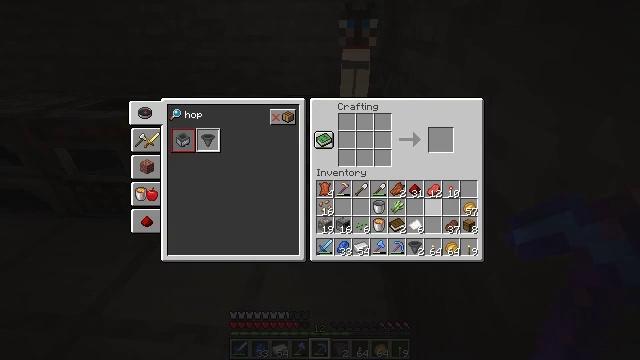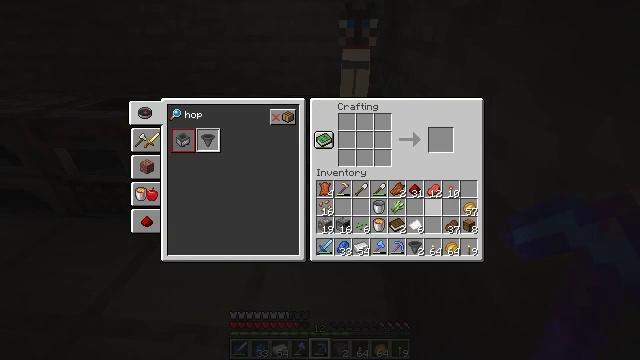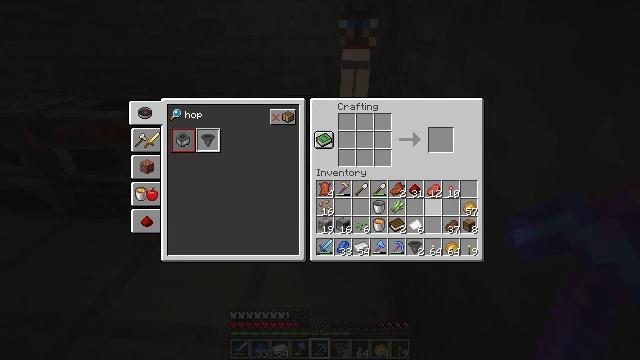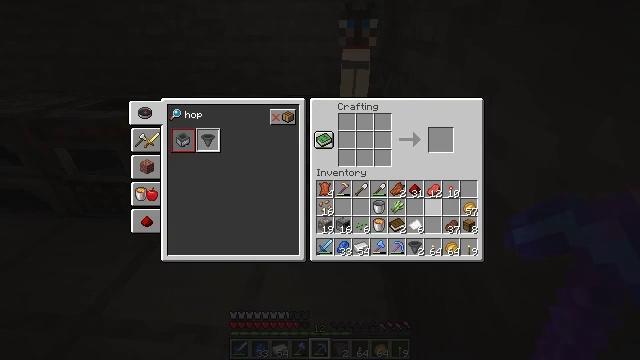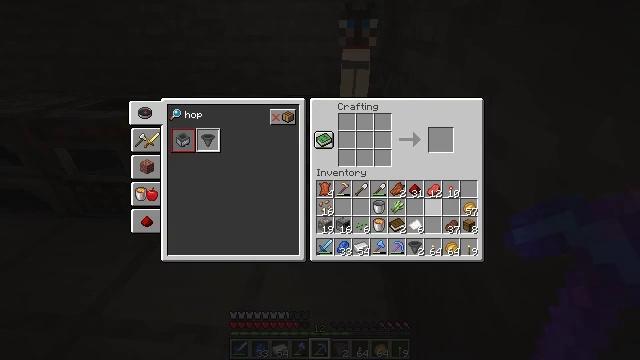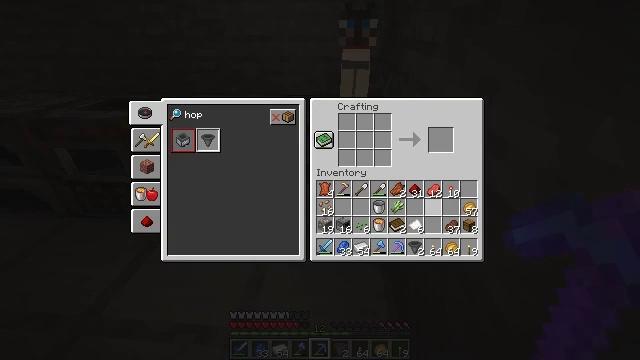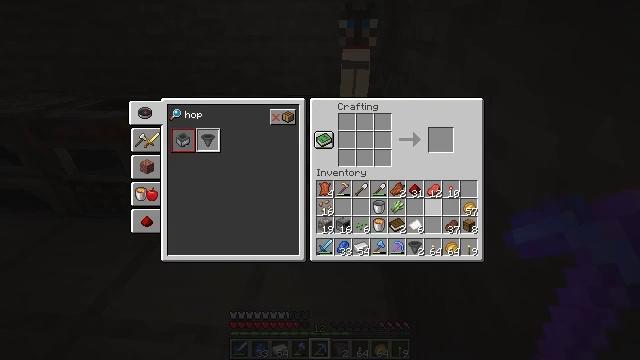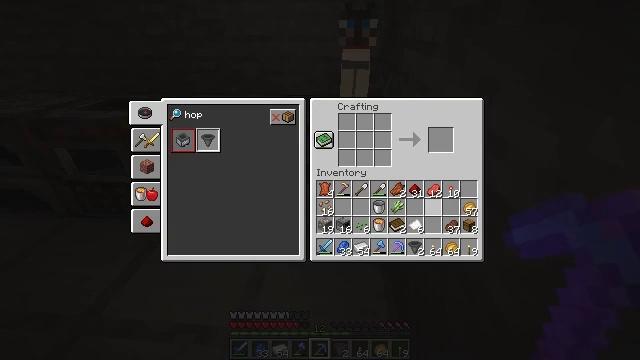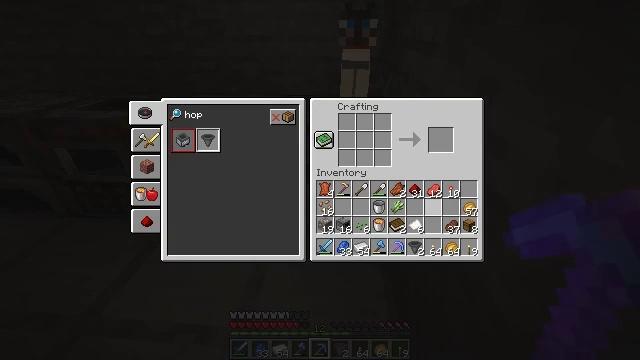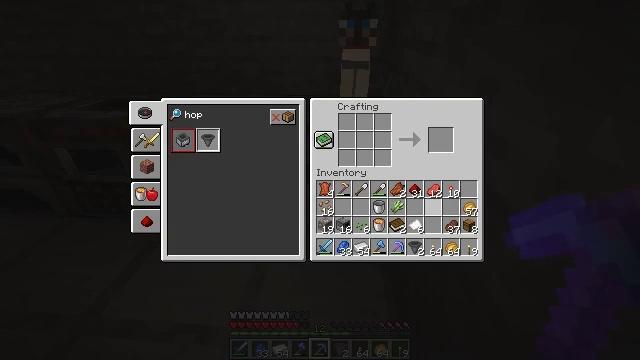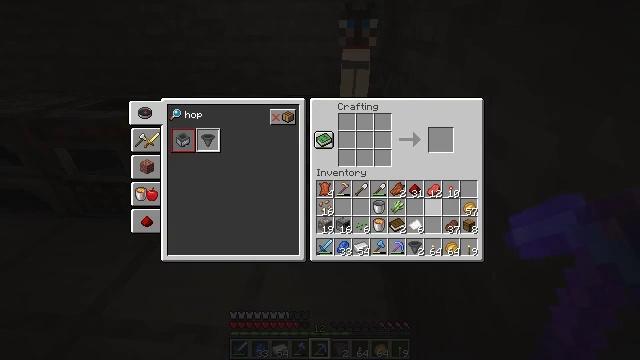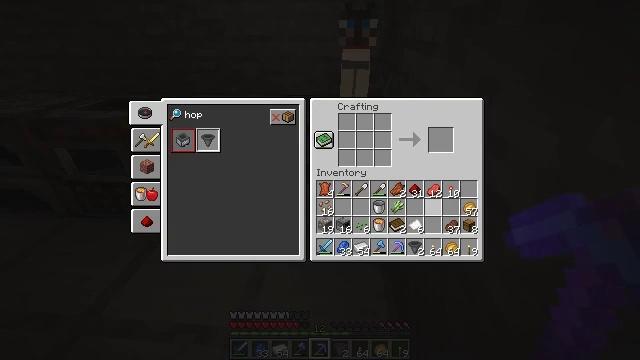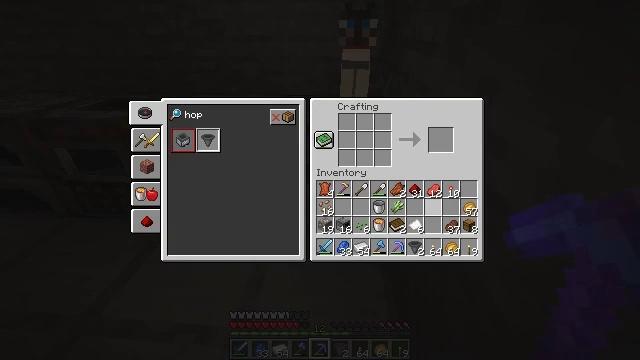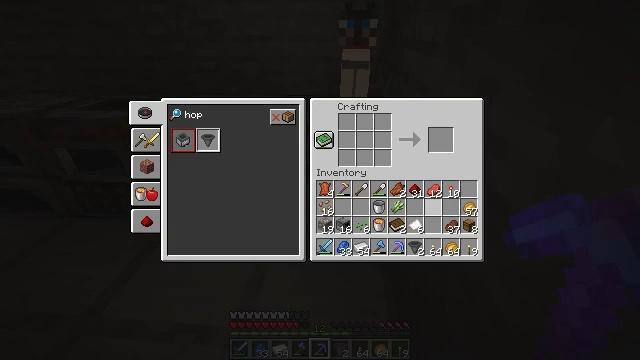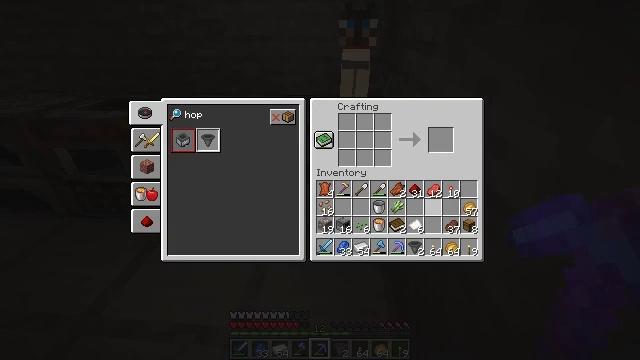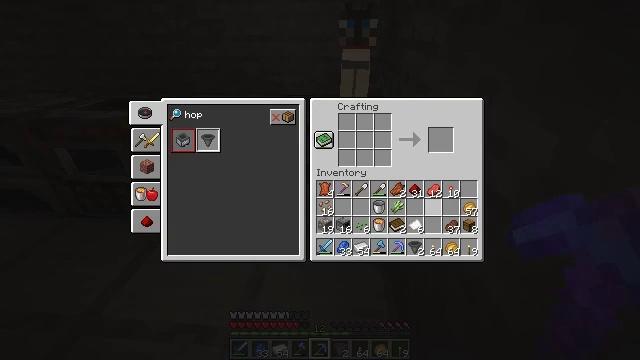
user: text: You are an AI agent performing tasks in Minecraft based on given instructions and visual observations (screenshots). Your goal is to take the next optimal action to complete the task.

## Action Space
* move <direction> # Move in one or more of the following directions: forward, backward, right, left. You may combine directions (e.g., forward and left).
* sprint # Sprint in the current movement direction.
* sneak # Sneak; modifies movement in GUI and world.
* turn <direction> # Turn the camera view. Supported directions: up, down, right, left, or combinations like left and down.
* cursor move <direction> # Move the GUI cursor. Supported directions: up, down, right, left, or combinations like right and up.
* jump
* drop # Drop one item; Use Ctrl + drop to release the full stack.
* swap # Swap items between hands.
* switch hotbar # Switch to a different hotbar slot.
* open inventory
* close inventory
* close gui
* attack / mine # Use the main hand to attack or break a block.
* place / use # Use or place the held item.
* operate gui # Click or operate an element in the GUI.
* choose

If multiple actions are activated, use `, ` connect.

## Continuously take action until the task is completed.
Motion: motion action
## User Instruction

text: Interact with the crafting table to craft a minecart.
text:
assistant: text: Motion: no_op
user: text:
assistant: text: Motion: no_op
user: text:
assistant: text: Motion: no_op
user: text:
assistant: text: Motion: no_op
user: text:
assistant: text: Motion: no_op
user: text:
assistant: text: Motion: no_op
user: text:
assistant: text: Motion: no_op
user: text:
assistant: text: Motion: no_op
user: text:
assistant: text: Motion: no_op
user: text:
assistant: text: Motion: no_op
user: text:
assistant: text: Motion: no_op
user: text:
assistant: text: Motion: no_op
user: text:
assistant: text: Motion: no_op
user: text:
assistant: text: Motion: no_op
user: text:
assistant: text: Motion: no_op
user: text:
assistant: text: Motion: no_op
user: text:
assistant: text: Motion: no_op
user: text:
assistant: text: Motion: no_op
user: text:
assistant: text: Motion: no_op
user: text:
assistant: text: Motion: no_op
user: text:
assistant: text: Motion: no_op
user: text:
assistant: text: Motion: no_op
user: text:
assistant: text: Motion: no_op
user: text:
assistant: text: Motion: no_op
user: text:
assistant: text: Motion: no_op
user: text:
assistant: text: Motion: no_op
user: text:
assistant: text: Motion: no_op
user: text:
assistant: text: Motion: no_op
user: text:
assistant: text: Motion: no_op
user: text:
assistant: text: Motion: no_op